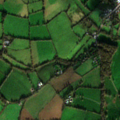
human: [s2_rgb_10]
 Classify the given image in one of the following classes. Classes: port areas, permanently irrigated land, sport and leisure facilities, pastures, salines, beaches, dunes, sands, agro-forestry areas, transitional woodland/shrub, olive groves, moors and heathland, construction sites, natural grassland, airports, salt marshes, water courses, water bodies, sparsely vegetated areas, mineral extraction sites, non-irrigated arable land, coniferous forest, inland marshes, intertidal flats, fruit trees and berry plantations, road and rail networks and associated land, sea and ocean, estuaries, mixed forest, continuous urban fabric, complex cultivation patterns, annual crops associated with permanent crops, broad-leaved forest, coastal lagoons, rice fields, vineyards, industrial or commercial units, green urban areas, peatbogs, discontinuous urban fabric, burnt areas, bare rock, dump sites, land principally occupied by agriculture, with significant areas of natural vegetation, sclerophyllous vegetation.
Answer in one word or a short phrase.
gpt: discontinuous urban fabric, pastures, broad-leaved forest